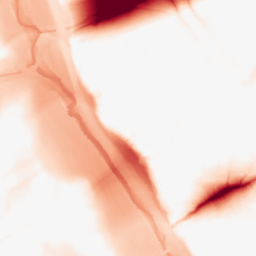
Category: morphological
Decomposition family: tophat
Decomposition parameters: size: 50
mode: black
Upsampling method: lanczos
Upsampling parameters: scale: 4
Upsampling scale: 4